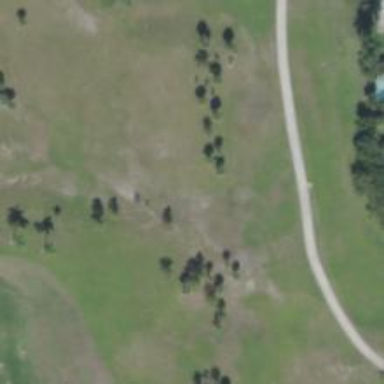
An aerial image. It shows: Disc golf basket.